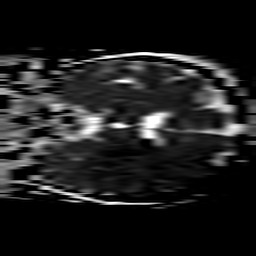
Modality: ADC
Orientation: coronal
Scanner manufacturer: philips
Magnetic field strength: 3 T
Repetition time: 3.221 s
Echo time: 0.076 s